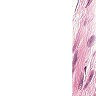
Metastatic tissue present: no